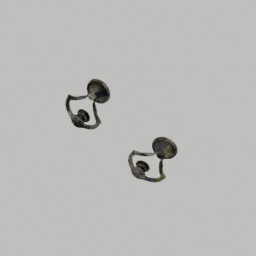
Label: mechanical